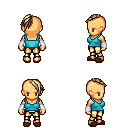
a pixel art fantasy rpg character, female body template, human, tanned skin, teal pirate shirt, gold greaves, blonde long mohawk hairstyle, white cloth bracers, brown slippers, four views (front, back, left, right), 2x2 character sprite sheet, small pixel art, hard edges, no anti-aliasing